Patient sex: M
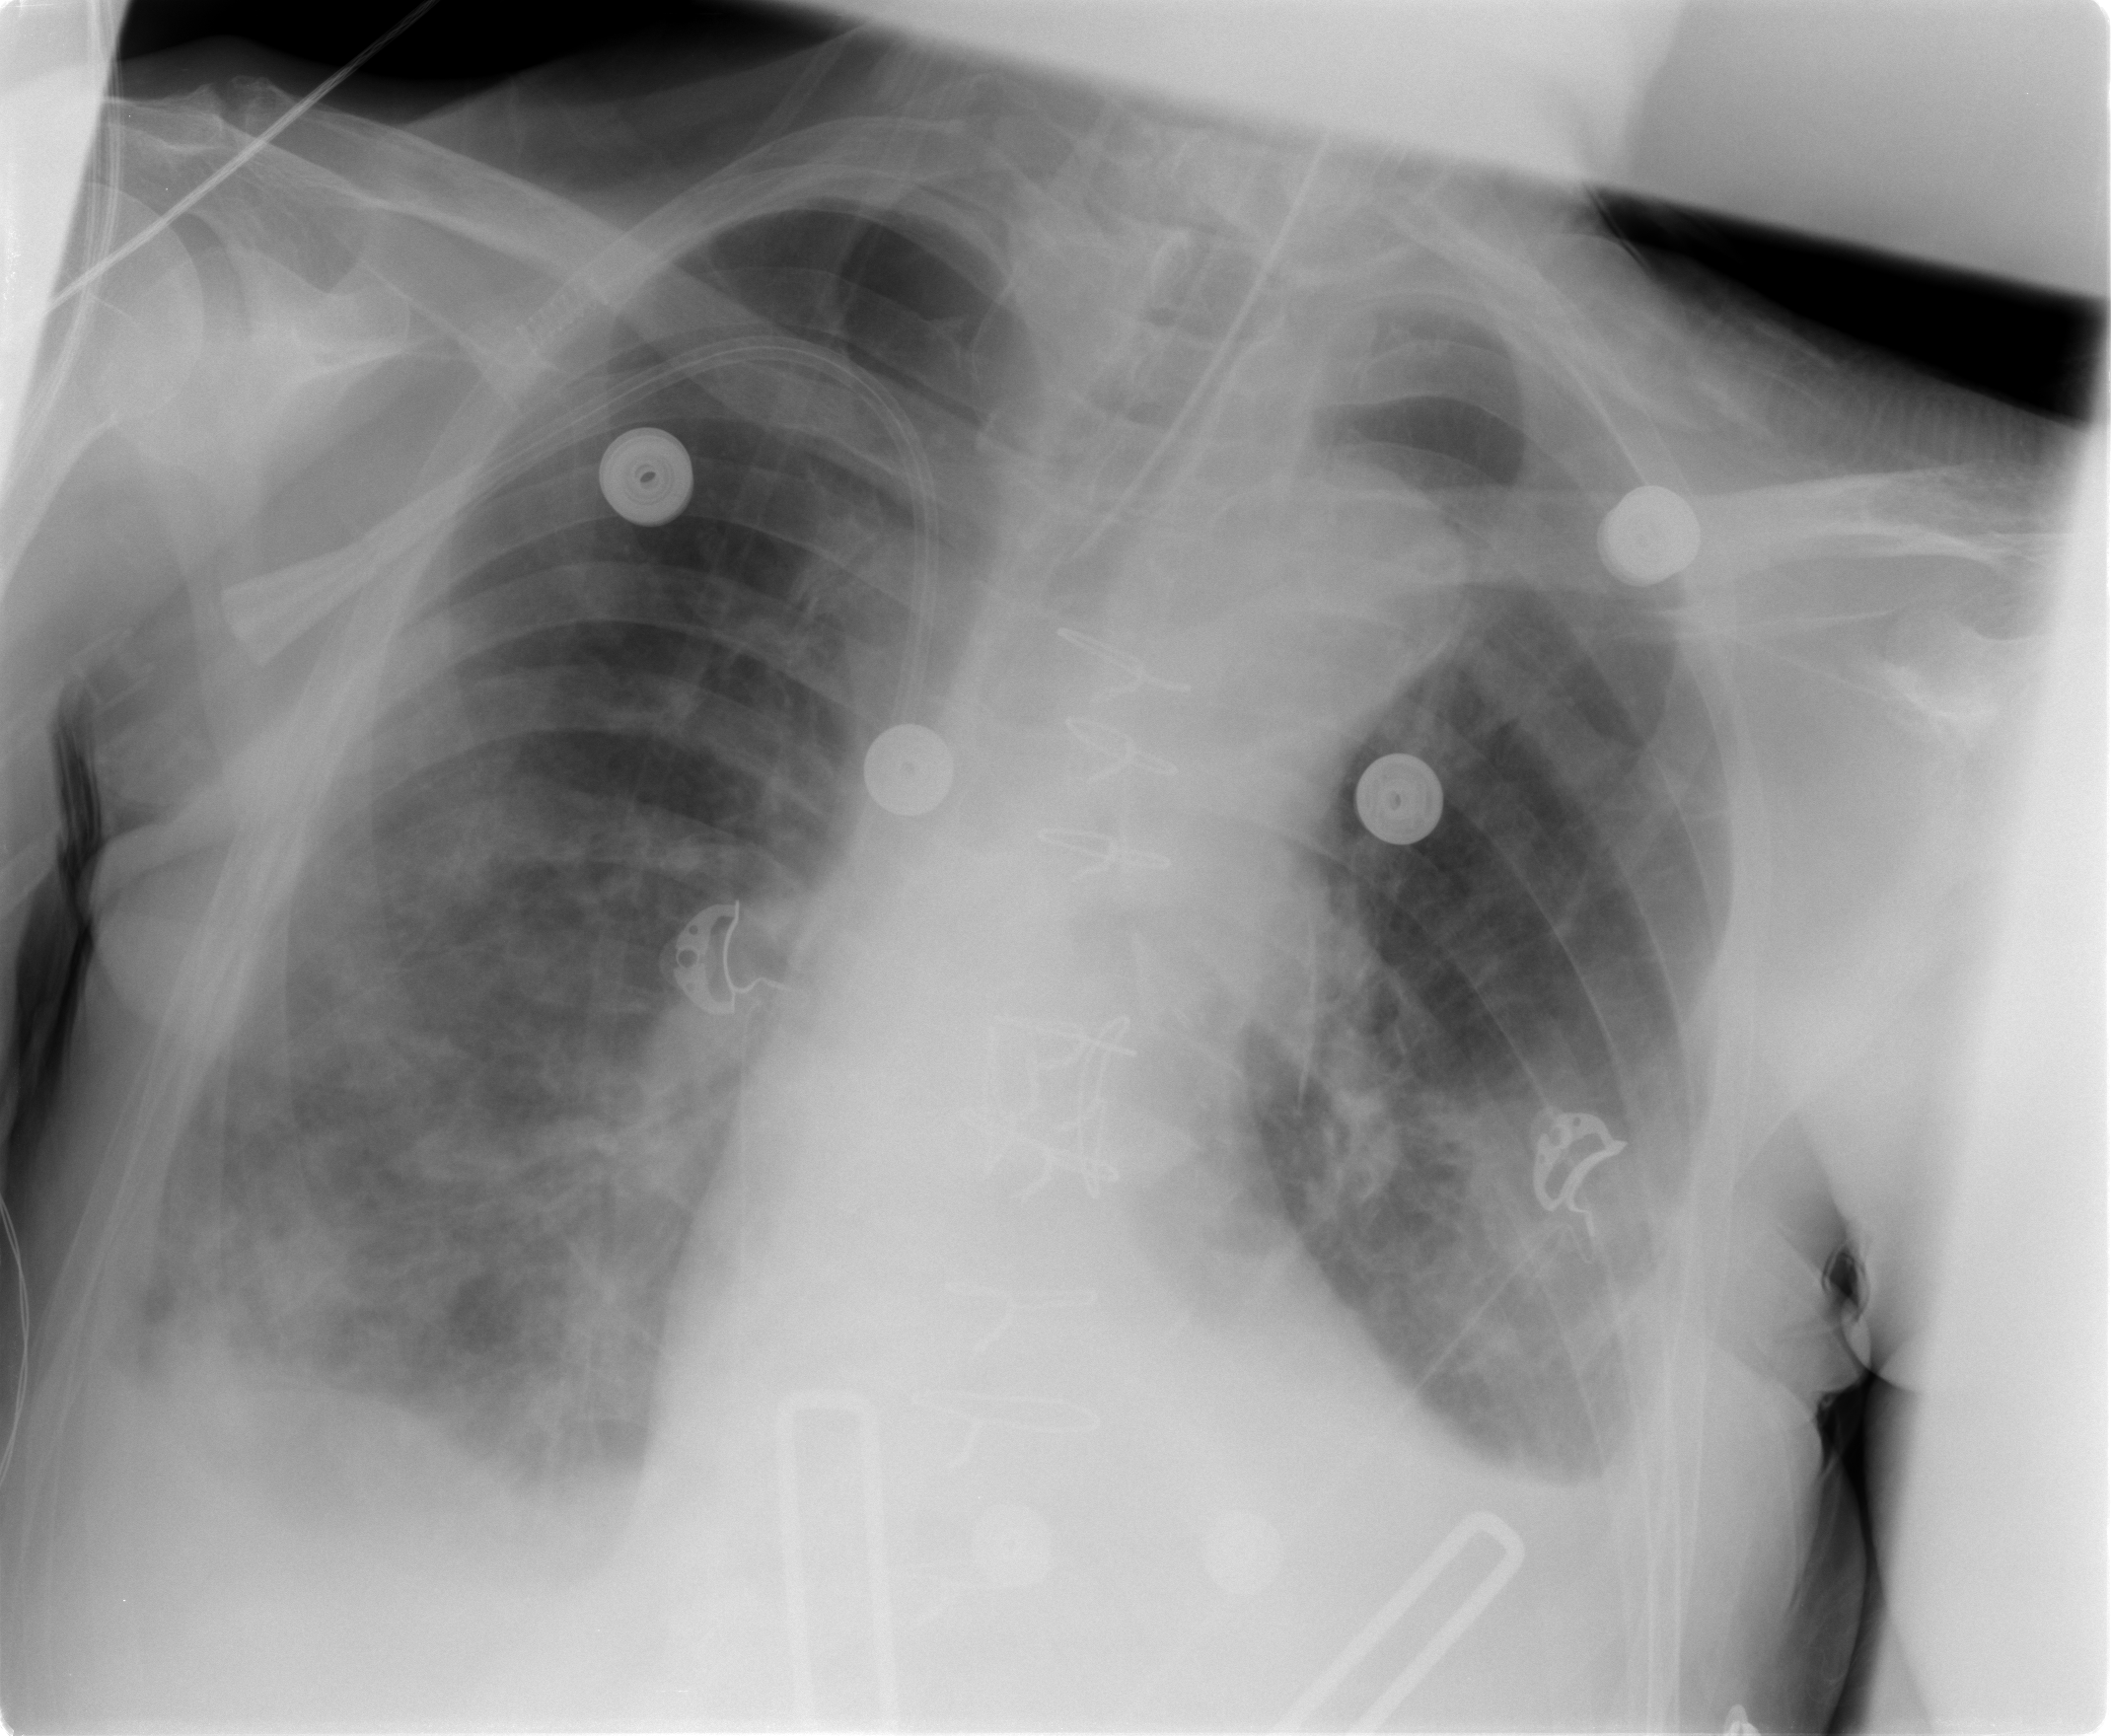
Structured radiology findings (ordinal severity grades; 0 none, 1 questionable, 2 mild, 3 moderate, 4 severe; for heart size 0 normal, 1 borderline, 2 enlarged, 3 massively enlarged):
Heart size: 2
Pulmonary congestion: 2
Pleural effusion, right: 1
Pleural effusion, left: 3
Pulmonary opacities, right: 3
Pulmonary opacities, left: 2
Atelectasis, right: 0
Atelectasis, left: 0